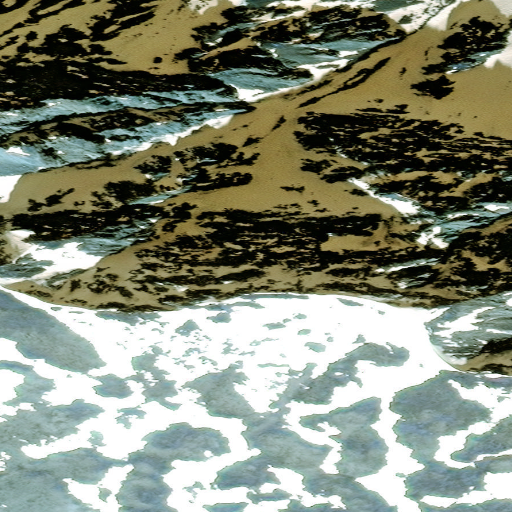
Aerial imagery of mountain in Alaska named Mystic Mountain containing only unknown